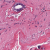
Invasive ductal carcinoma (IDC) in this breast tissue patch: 0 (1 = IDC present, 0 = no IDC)